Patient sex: F
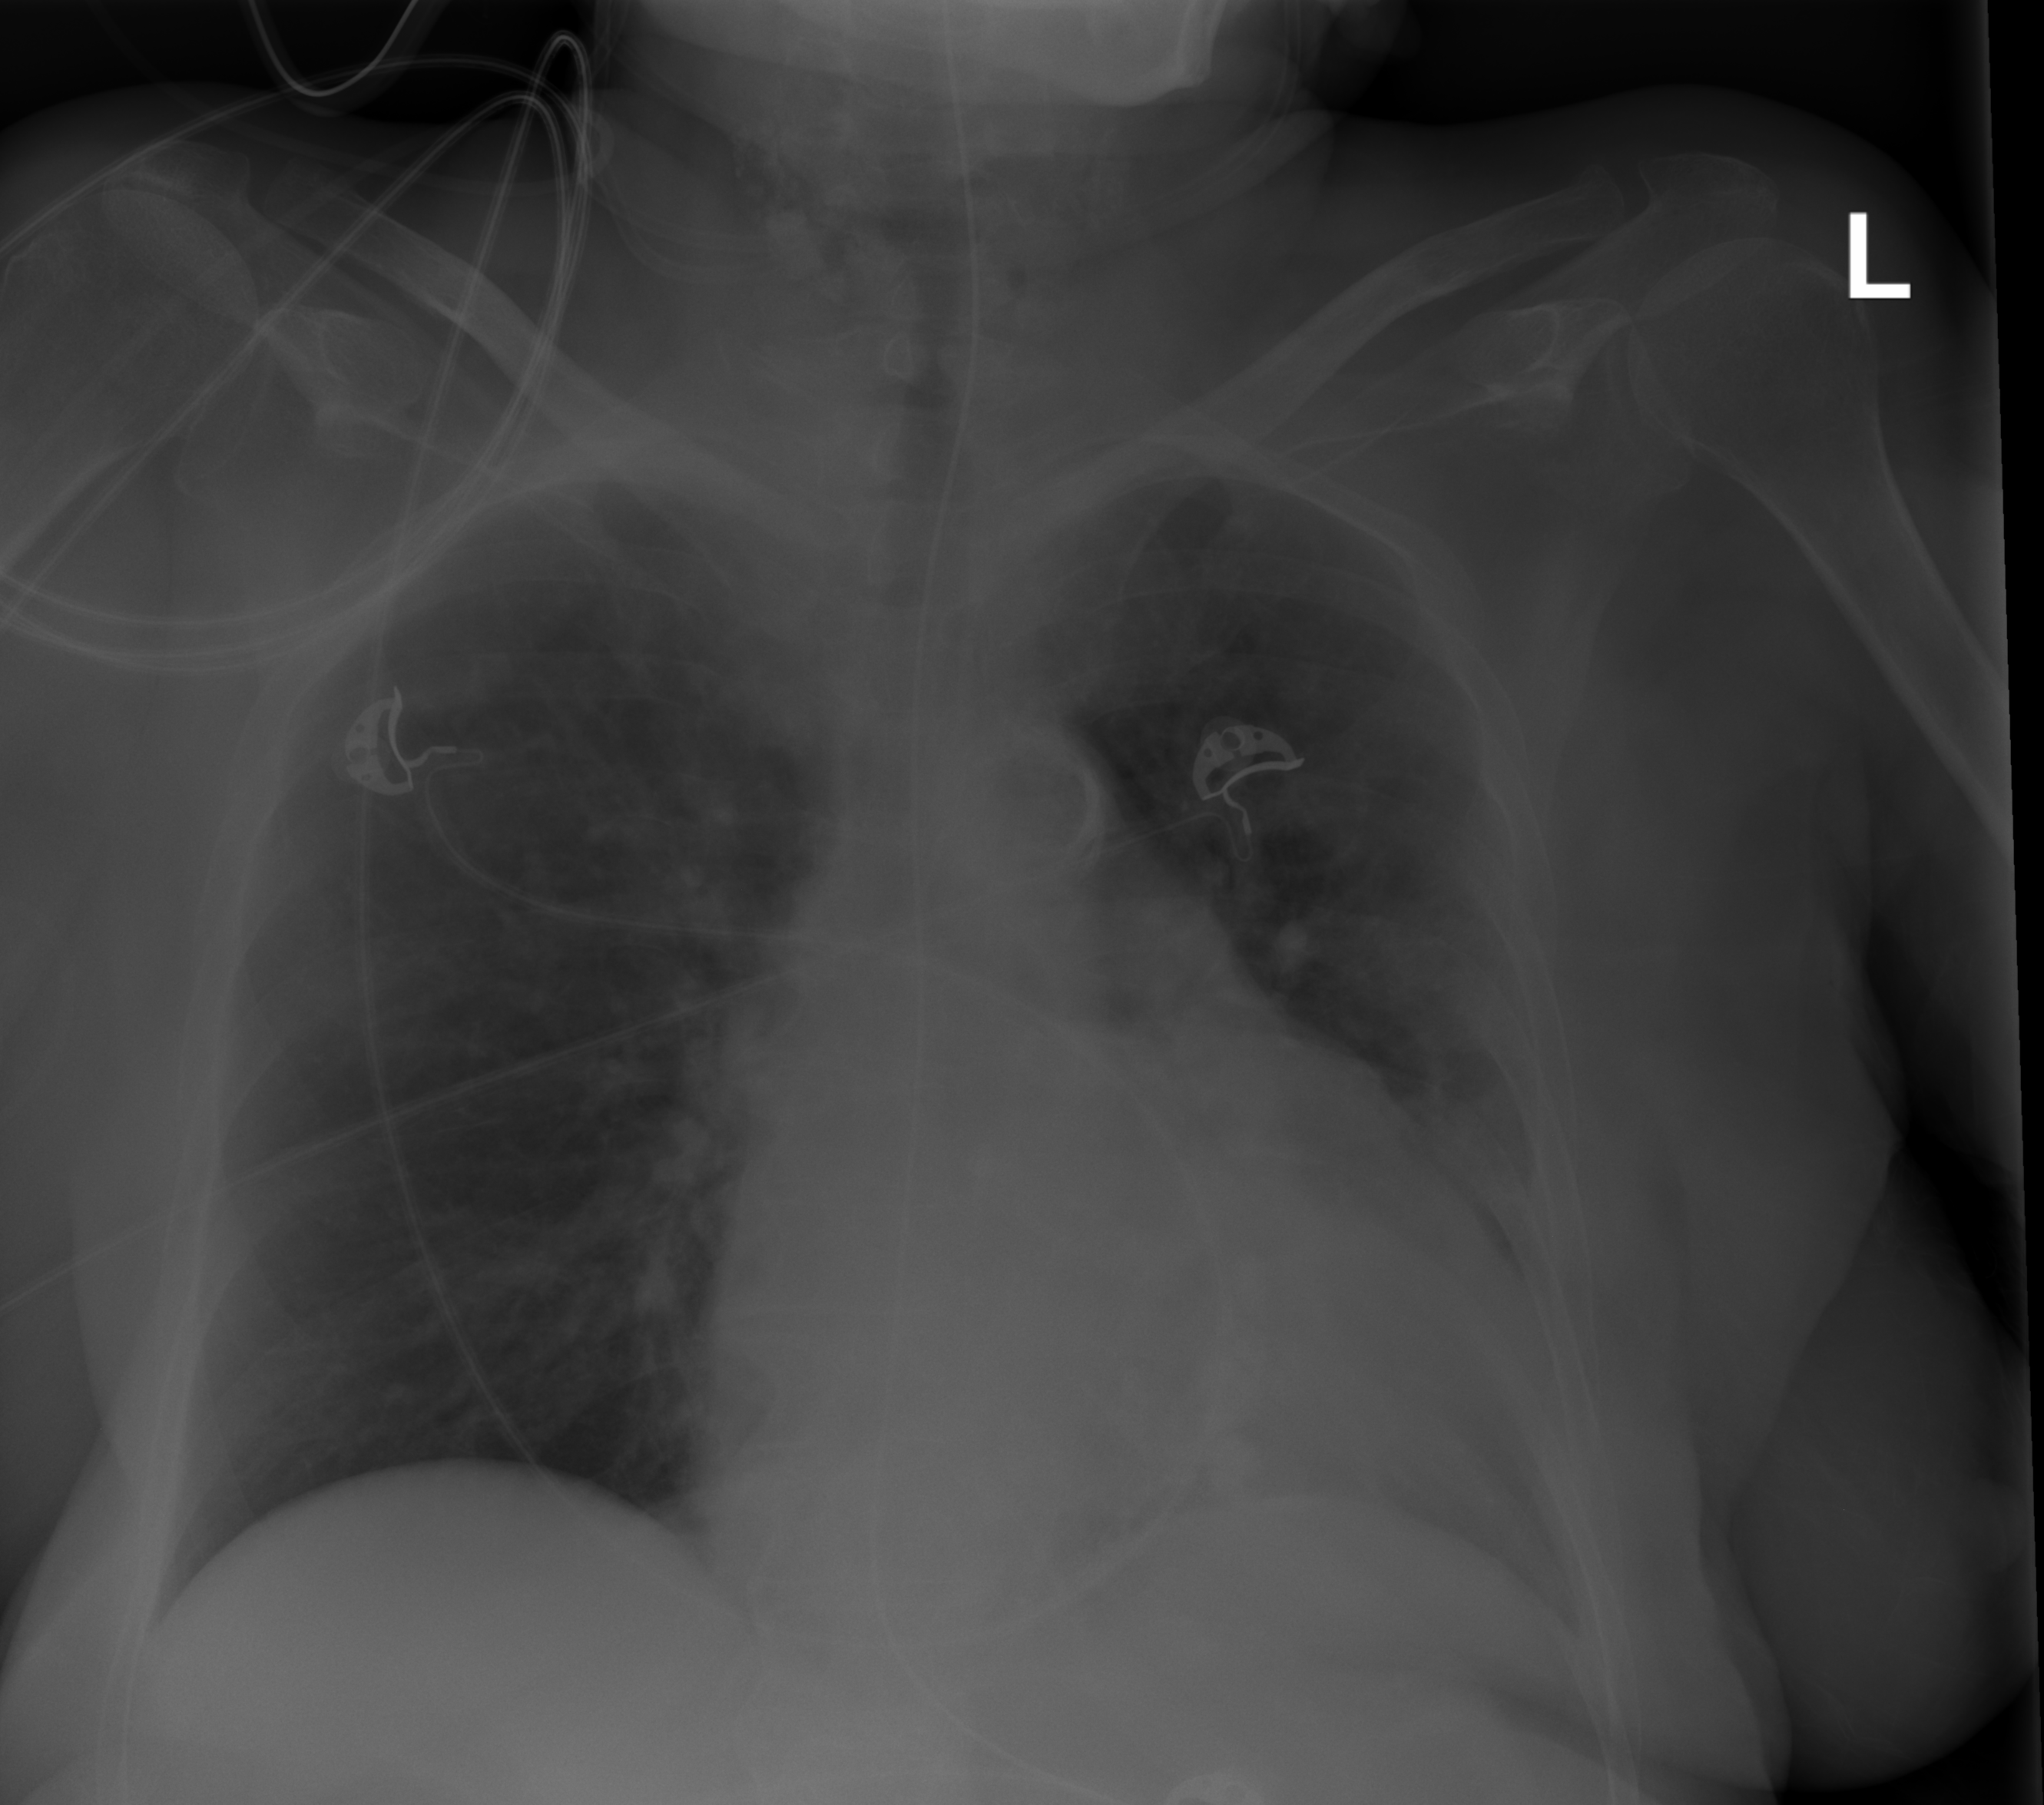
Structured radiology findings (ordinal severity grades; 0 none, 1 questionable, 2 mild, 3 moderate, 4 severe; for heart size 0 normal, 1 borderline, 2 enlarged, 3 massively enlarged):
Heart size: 3
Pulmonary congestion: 2
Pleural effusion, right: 0
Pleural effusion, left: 0
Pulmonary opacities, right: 0
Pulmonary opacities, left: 0
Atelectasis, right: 0
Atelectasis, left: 0